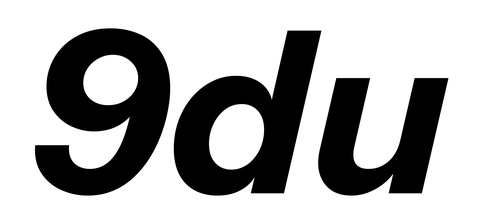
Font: InstrumentSans-Italic_Bold_Italic